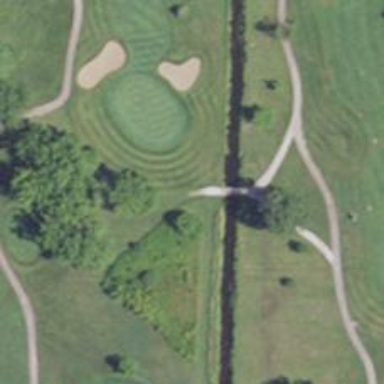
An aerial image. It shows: Path used for both walking and golf.